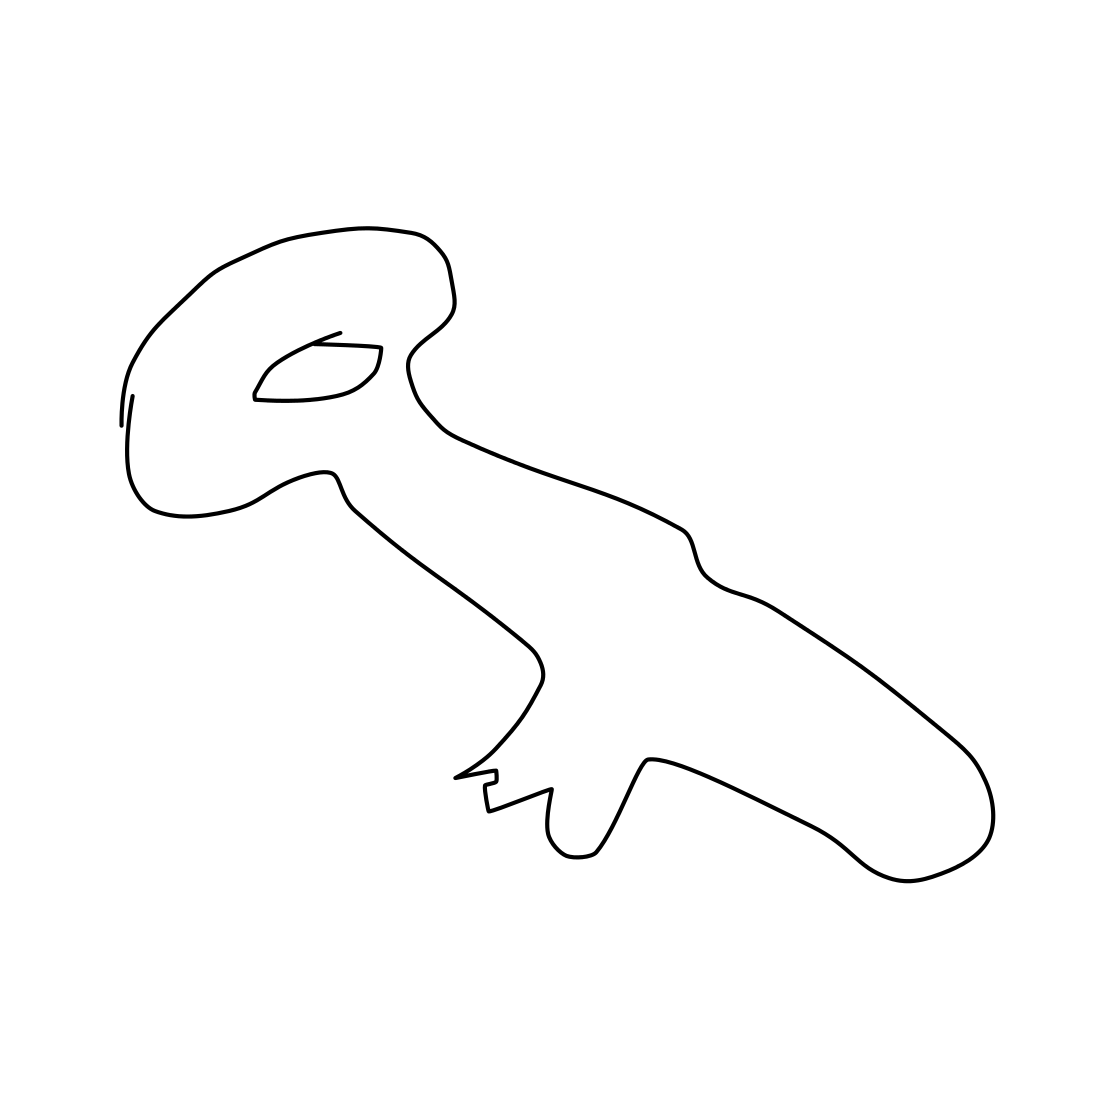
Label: key